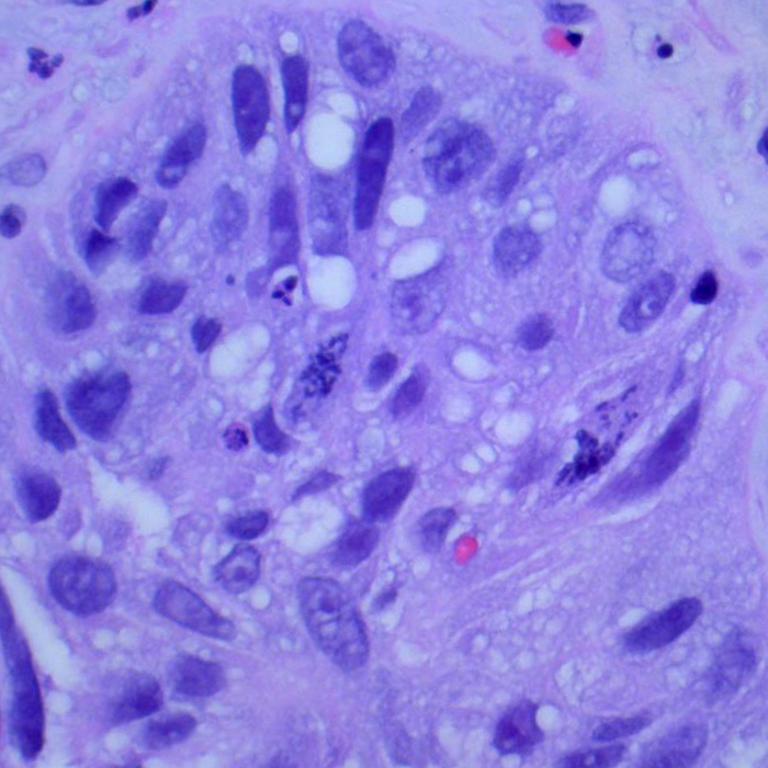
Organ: lung
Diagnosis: squamous carcinomas